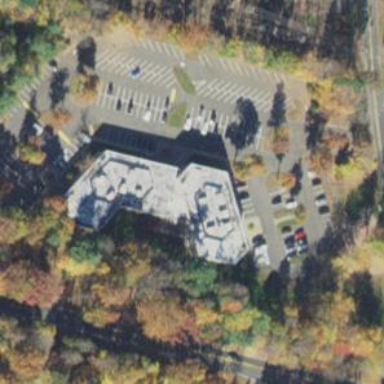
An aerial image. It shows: Commercial building.